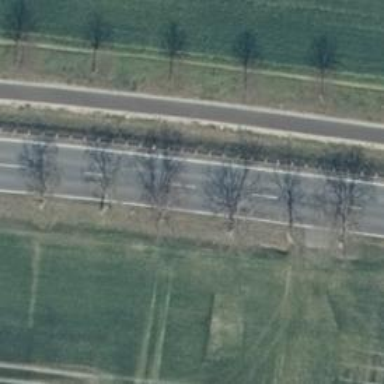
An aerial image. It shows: Row of deciduous broadleaved trees.